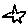
Label: star